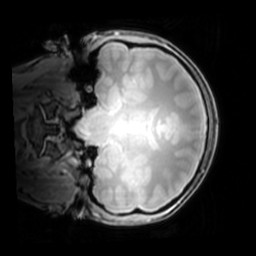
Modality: PDw
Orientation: coronal
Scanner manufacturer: philips
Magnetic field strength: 7 T
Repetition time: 0.008 s
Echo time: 0.001974 s